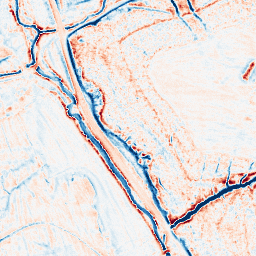
Category: edge_preserving
Decomposition family: anisotropic_diffusion
Decomposition parameters: iterations: 20
kappa: 30
gamma: 0.15
Upsampling method: sinc_blackman
Upsampling parameters: scale: 2
kernel_size: 16
Upsampling scale: 2